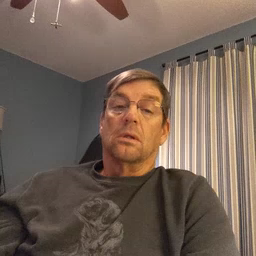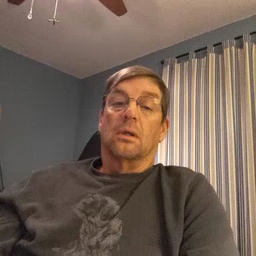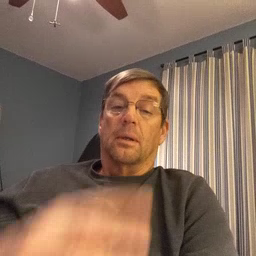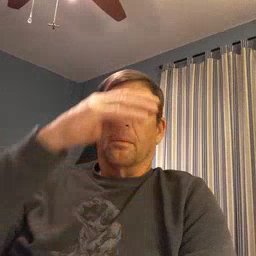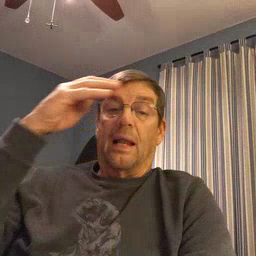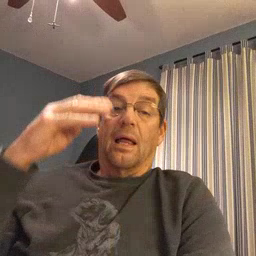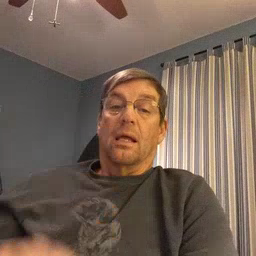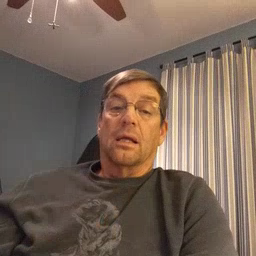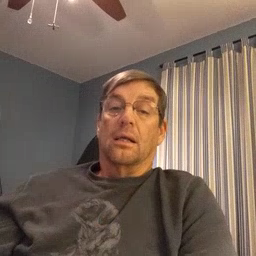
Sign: black